Interaction volume radius: 5 \u00c5
Interaction volume height: 30 \u00c5
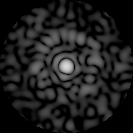
Disorder parameter: 0.7923